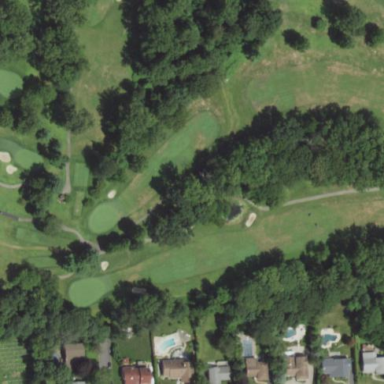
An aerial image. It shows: Golf fairway surrounded by grass.